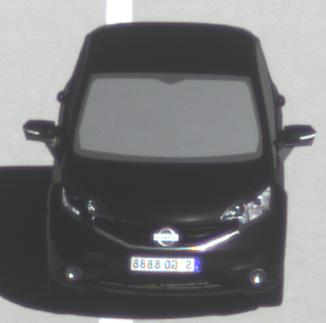
Make: Nissan
Model: Note 1.2
Detailed model: Note (E12) (10/13 - 12/16)
Model produced from: 2013/10
Model produced until: 2015/09
Doors: 5
Color: black
Road condition: dry road
Daytime: morning or afternoon
Contrast: high contrast